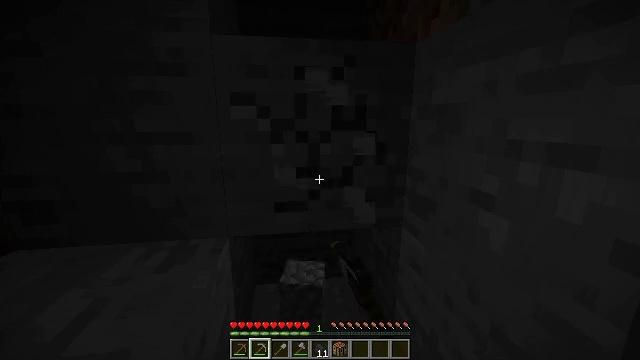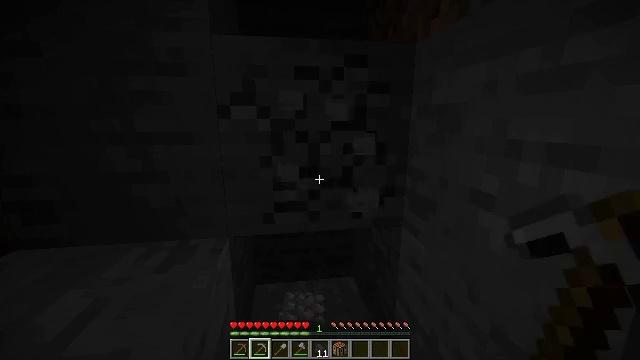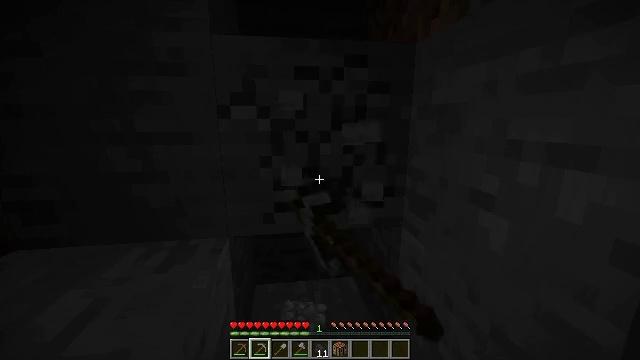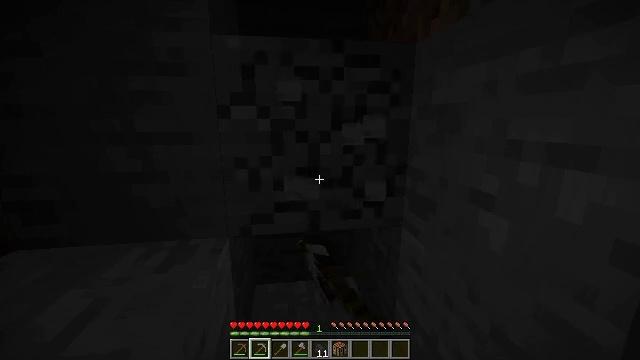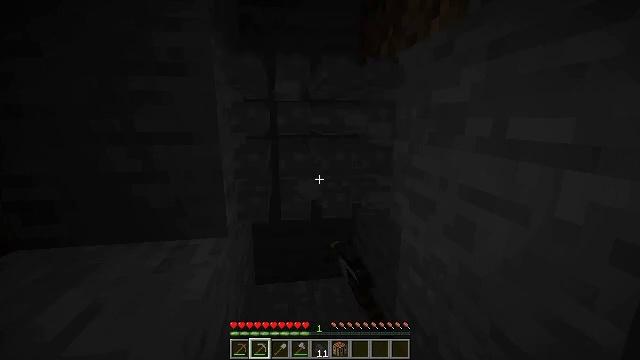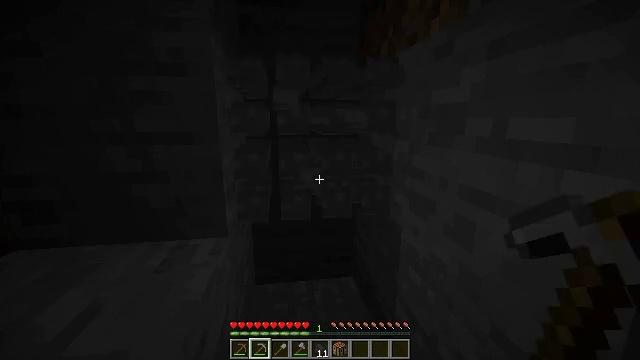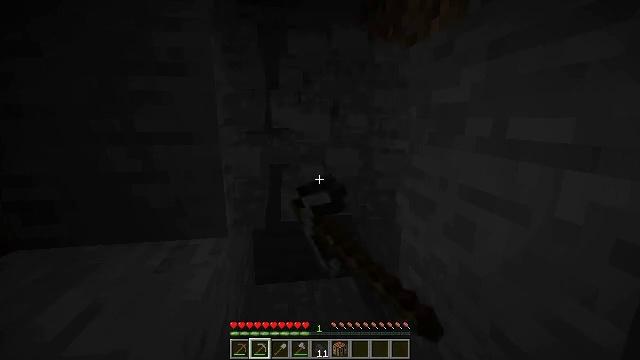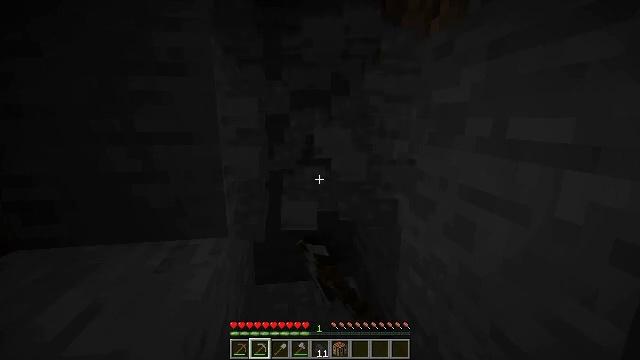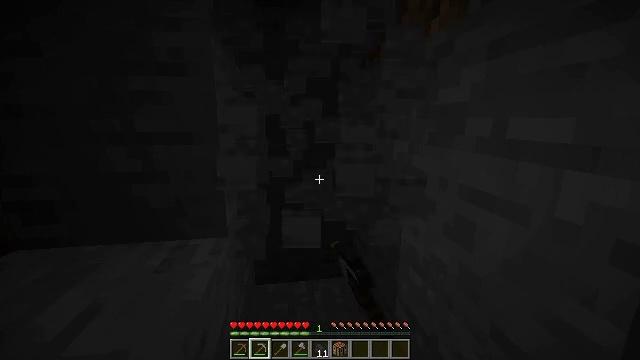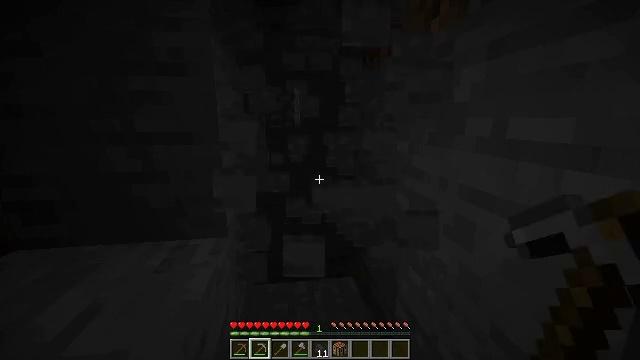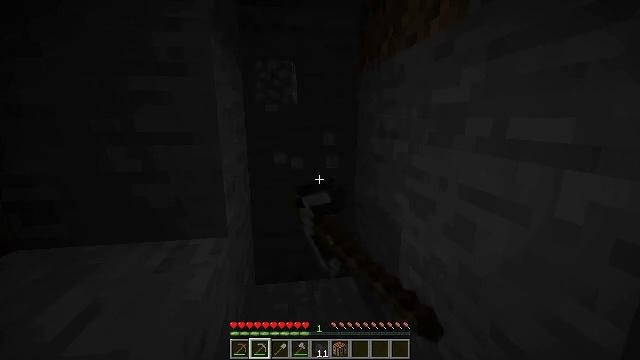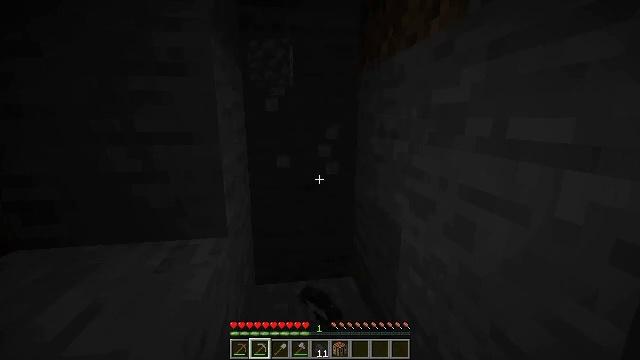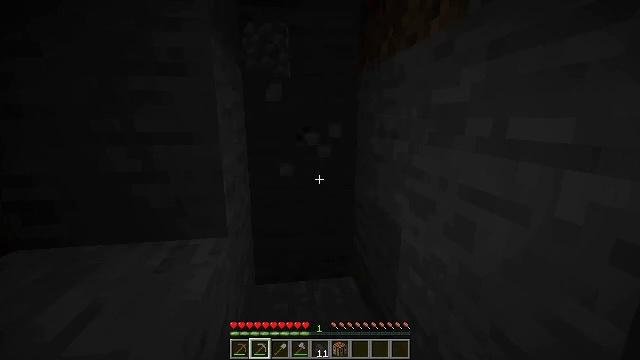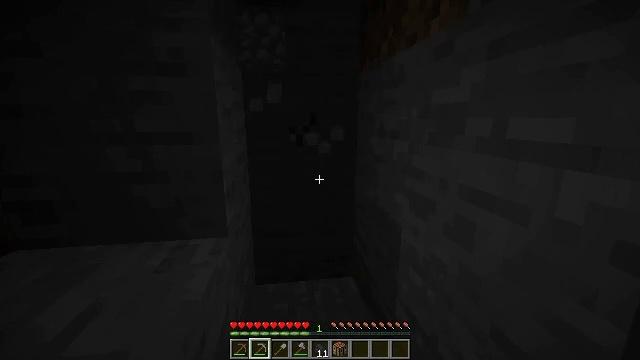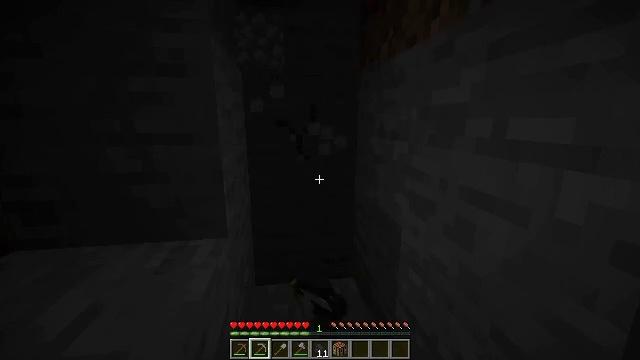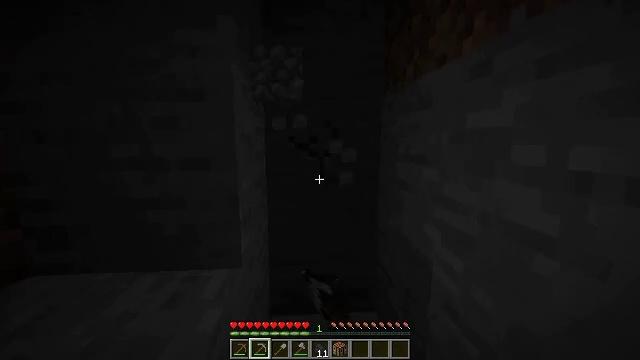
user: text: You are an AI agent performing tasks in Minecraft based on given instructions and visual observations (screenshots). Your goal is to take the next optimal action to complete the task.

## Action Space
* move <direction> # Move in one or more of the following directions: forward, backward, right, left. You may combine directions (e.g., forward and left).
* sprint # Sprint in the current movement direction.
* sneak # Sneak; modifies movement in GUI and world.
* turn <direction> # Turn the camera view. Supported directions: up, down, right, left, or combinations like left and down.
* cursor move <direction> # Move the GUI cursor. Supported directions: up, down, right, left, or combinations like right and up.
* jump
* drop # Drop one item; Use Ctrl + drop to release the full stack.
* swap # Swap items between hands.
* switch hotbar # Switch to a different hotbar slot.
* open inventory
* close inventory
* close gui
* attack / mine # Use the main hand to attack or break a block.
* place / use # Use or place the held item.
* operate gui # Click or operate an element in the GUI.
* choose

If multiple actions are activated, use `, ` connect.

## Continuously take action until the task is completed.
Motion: motion action
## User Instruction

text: Harvest stone in the caves.
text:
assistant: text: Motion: attack / mine
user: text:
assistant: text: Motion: attack / mine
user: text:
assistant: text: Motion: attack / mine
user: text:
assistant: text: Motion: attack / mine
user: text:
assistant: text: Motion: attack / mine
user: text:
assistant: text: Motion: attack / mine
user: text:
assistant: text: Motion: attack / mine
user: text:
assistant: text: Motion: attack / mine
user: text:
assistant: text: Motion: attack / mine
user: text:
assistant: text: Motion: attack / mine
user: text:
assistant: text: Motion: attack / mine
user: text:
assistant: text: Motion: attack / mine
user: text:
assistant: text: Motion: attack / mine
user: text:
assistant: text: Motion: move forward, attack / mine
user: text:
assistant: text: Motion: move forward, turn left and up, attack / mine
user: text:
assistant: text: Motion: move forward and move right, turn left and up, attack / mine
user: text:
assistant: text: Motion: move forward and move right, turn left and up, attack / mine
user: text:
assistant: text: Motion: move forward and move right, turn left, attack / mine
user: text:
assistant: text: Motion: move forward and move right, turn left and down, attack / mine
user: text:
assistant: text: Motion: move forward and move right, turn left, attack / mine
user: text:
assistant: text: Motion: move forward and move right, attack / mine
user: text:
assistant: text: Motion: move right, attack / mine
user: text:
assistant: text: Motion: move right, attack / mine
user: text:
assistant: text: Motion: attack / mine
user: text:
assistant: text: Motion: attack / mine
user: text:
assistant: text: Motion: attack / mine
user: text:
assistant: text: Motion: attack / mine
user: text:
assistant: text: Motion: attack / mine
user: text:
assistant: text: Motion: attack / mine
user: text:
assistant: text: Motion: turn left, attack / mine